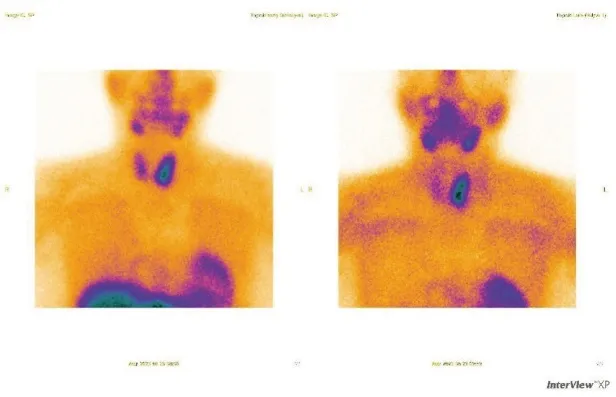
Scintigraphy, early phase. Retention of the radiotracer near the left thyroid gland. Two segments merged into one mass can be identified.
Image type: radiology (scintigraphy)